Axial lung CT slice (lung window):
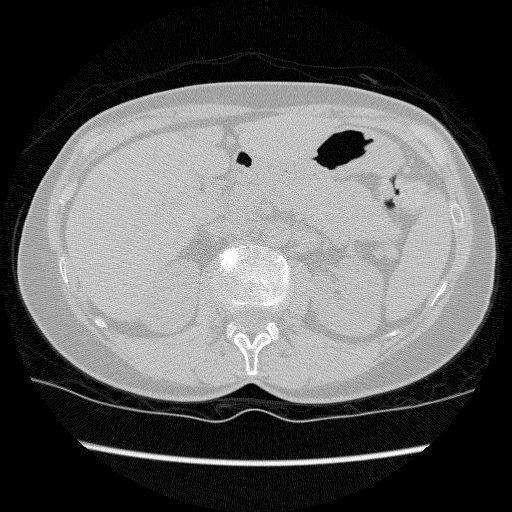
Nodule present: no